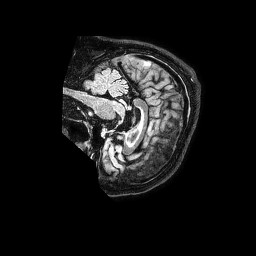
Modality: FLAIR
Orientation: sagittal
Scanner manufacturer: philips
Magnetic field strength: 1.5 T
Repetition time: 4.8 s
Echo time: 0.3 s